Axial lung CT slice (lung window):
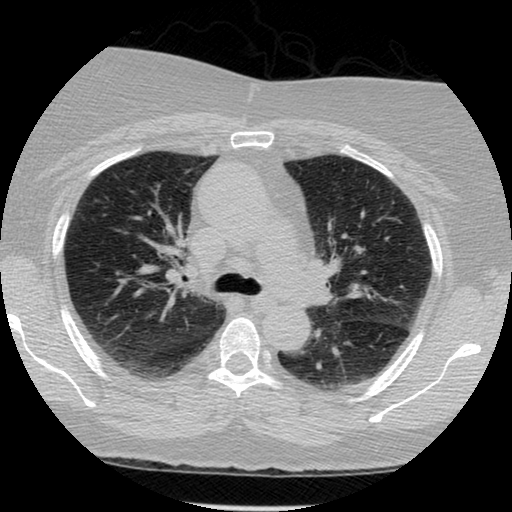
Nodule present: no